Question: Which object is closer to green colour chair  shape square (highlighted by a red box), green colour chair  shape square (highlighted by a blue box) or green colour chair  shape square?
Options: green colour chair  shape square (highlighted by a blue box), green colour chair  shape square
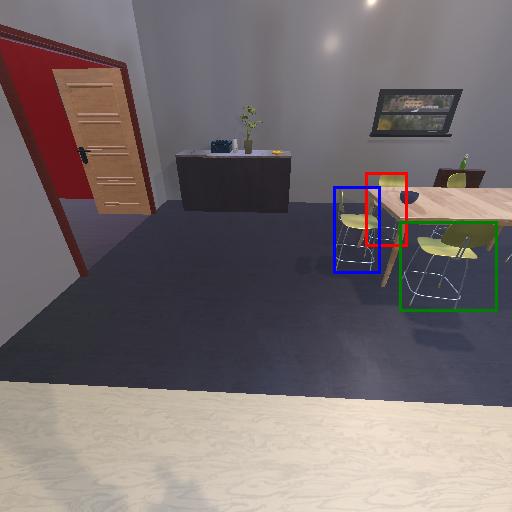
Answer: green colour chair  shape square (highlighted by a blue box)